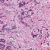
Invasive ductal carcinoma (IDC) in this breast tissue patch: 1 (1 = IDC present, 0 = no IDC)